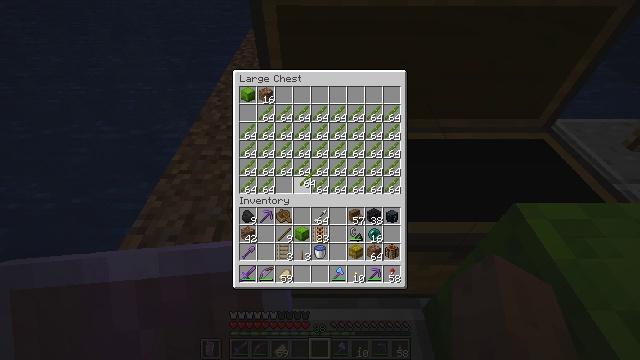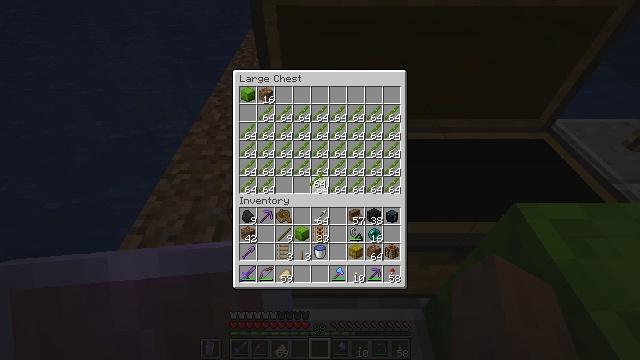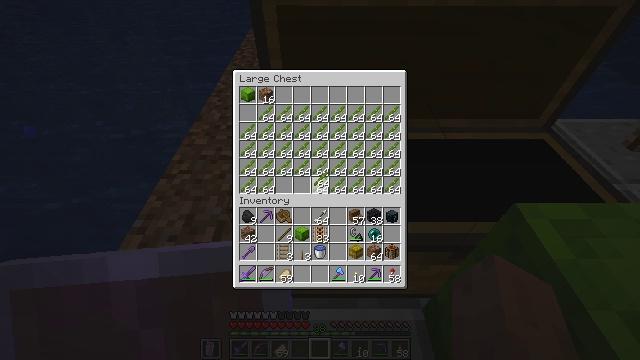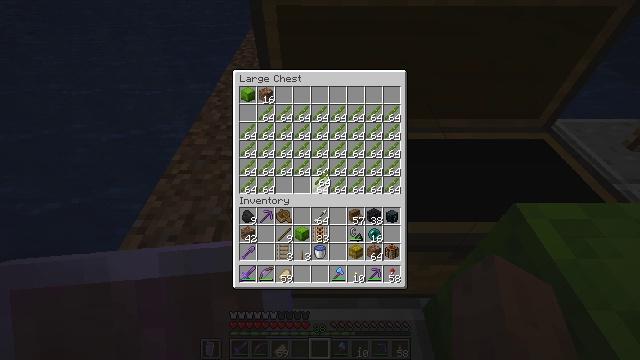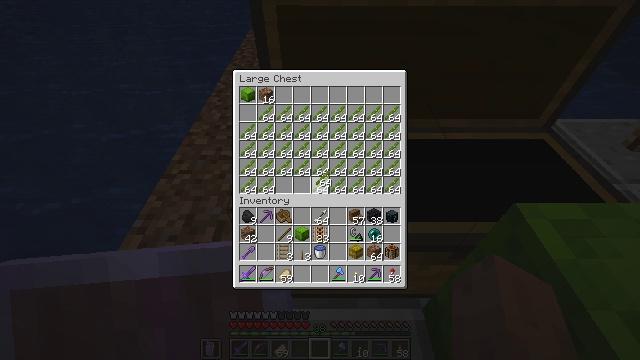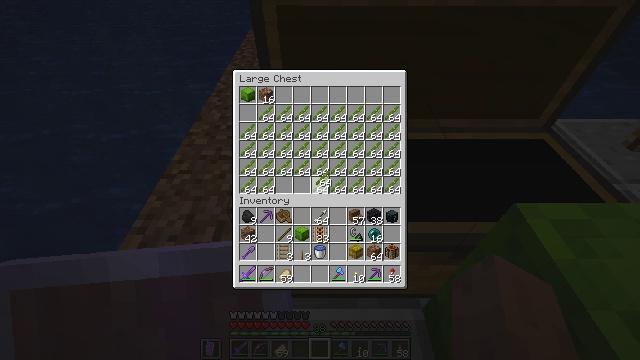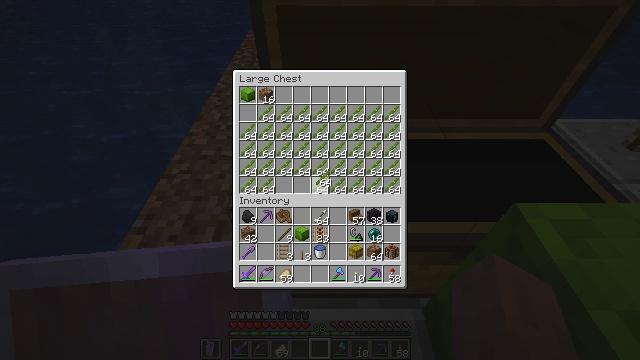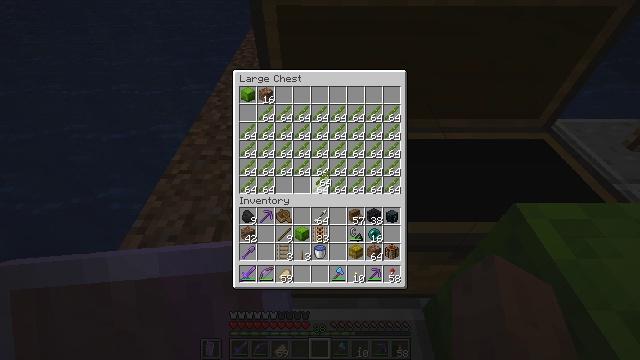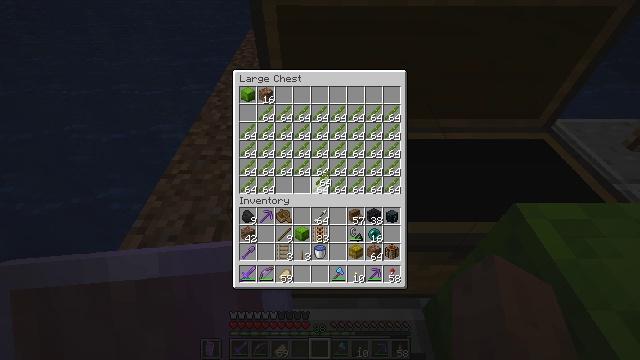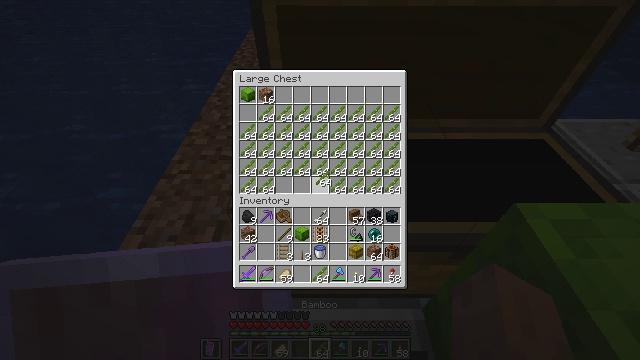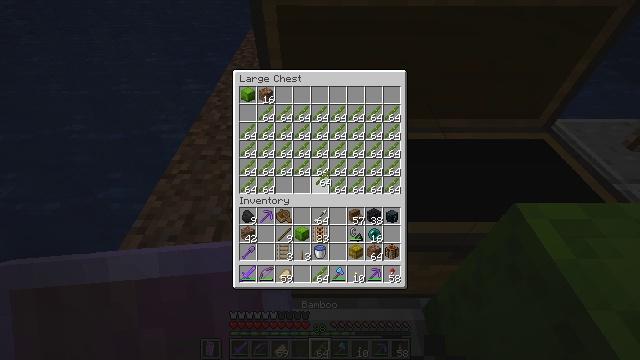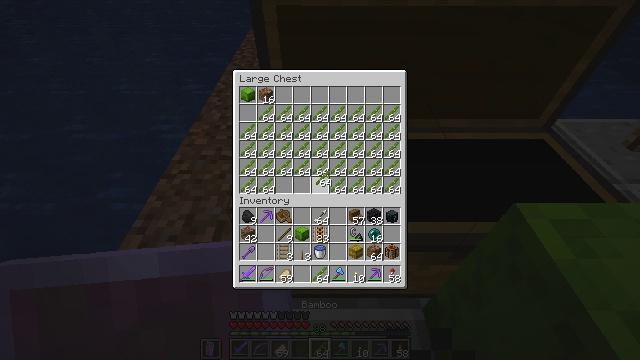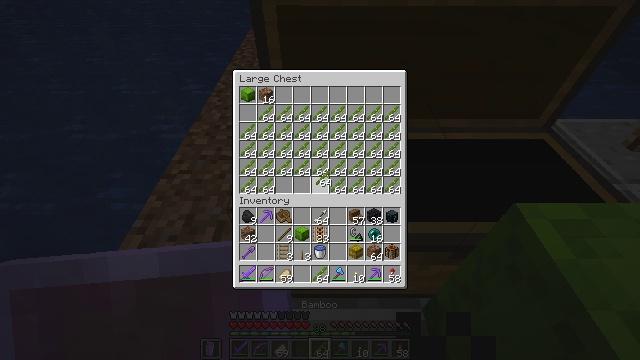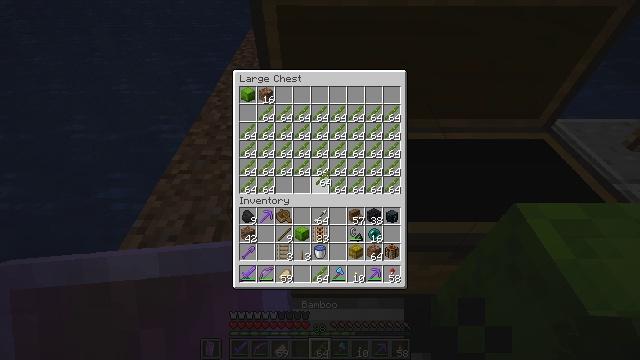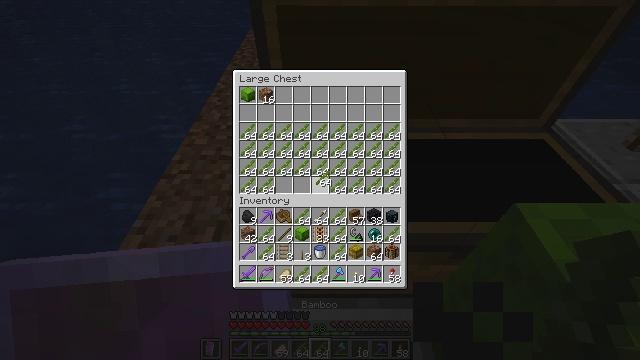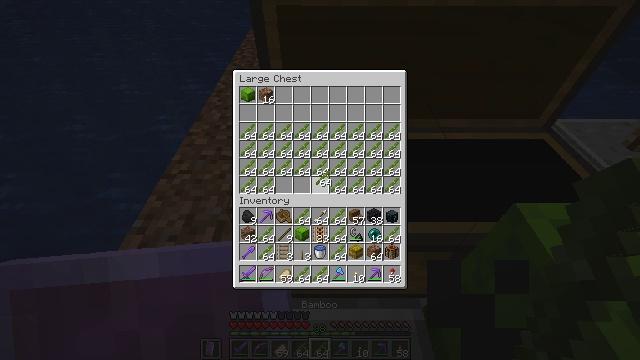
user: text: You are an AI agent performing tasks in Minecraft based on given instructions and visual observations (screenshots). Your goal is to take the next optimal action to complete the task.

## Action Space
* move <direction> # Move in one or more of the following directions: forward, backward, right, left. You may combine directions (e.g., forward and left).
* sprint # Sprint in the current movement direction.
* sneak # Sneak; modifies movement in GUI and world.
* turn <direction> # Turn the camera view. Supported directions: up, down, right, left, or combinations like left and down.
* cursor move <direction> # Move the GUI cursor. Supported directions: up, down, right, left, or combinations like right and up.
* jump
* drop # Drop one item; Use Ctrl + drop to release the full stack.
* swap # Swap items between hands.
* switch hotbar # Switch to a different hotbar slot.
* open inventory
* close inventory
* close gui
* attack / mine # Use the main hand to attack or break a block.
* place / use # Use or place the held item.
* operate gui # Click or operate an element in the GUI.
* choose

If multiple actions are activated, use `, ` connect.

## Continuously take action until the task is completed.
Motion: motion action
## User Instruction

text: Break the lime shulker box to relocate it.
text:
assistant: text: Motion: sneak, turn right
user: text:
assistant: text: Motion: sneak
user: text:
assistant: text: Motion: sneak
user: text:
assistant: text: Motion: sneak
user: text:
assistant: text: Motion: sneak
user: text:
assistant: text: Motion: sneak, attack / mine
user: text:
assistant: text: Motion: sneak, attack / mine
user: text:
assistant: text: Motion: sneak, attack / mine
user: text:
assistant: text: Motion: sneak
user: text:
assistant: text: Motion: sneak, attack / mine
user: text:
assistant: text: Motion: sneak, attack / mine
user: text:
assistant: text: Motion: sneak, attack / mine
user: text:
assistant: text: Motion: sneak, attack / mine
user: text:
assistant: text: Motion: sneak
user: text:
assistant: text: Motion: sneak
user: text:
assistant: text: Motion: sneak
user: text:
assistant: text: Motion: sneak
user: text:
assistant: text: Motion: sneak
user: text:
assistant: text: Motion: sneak
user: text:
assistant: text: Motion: sneak
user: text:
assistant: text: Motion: sneak
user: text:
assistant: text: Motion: sneak, turn left
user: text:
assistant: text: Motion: sneak, turn left
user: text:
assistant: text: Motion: sneak
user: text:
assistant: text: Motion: no_op
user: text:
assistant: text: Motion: no_op
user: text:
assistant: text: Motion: no_op
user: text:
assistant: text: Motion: no_op
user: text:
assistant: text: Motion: attack / mine
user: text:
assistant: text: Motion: attack / mine